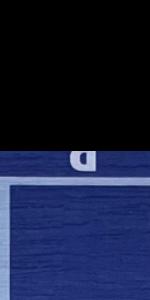
Label: Empty